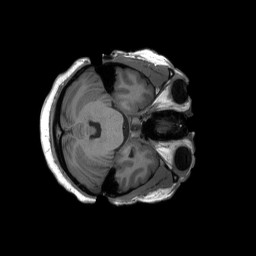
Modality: T1w
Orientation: axial
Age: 29
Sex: female
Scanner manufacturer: siemens
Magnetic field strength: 3 T
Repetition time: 2.3 s
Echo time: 0.00232 s